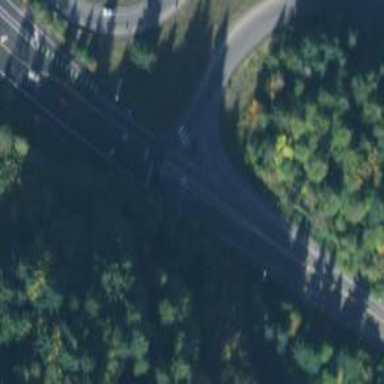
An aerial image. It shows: Zebra crossing on the road.